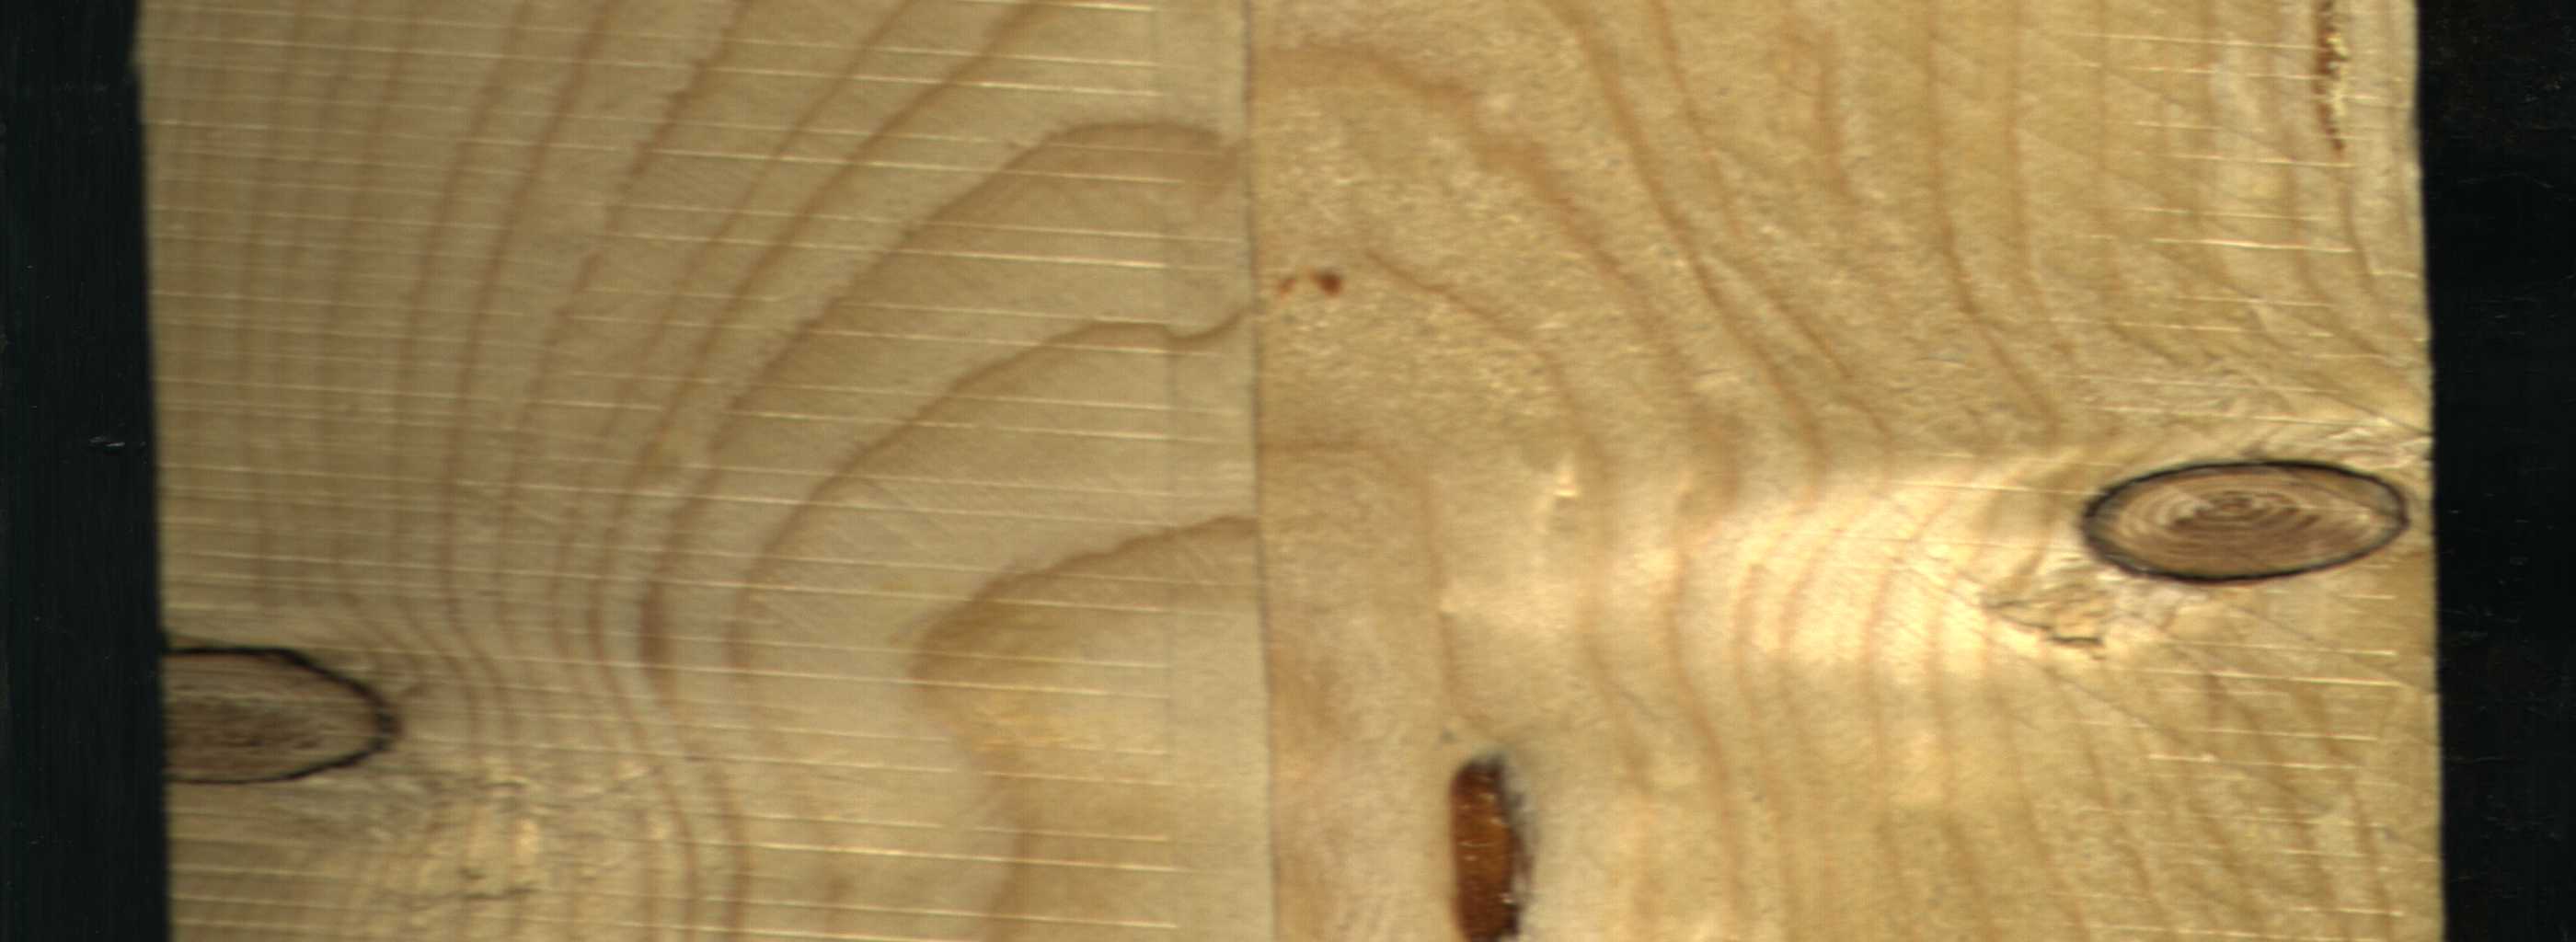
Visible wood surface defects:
resin
resin
Dead_Knot
Dead_Knot